Question: I'm trying to install PIL 1.1.7 library to my Python 2.7 installation, but the installer chrashes when I try to do this. I downloaded the installer from this page: <URL>
I downloaded
My system specs are: Windows 7 Enterprise, 64-bit. Here is what I see when I do the installation:

Any idea why this is happening? Thnx for any help =)
P.S. If you need any additional information, I'm happy to provide =)
:
It might be something on my Python installation. I tried installing from here: <URL> and I get the same problem...should I just reinstall Python?
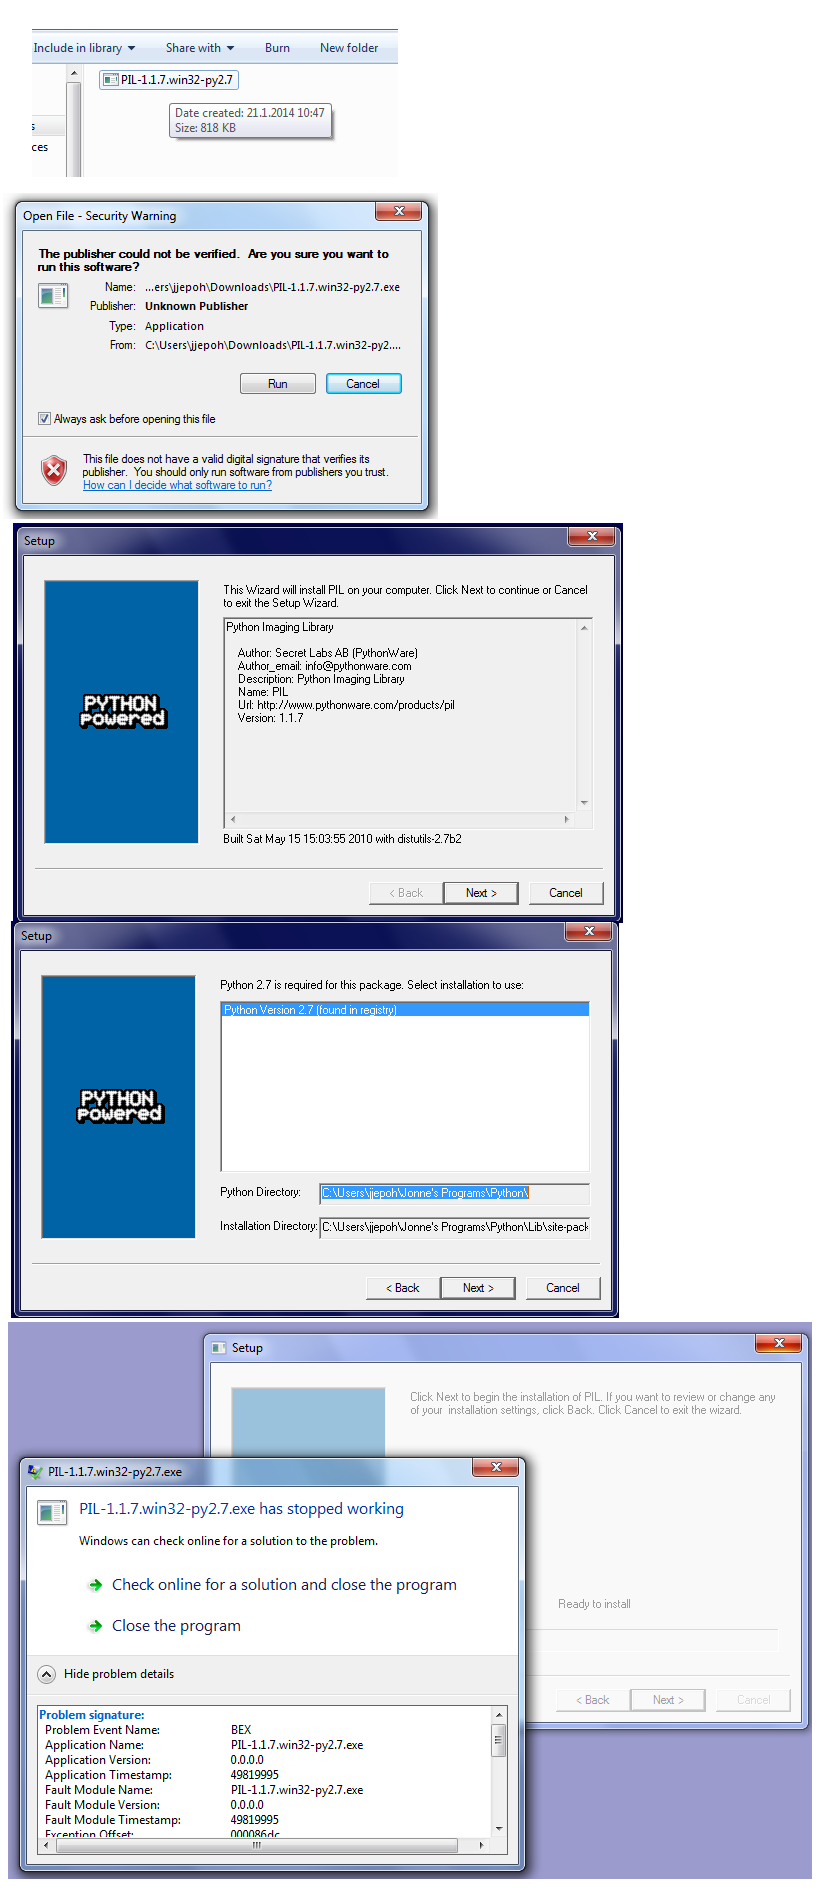
Answer: i just installed pil library using " pip install pil " . Install pip on your system, its the best and easy method of install python libraries for both Windows as well as Linux .